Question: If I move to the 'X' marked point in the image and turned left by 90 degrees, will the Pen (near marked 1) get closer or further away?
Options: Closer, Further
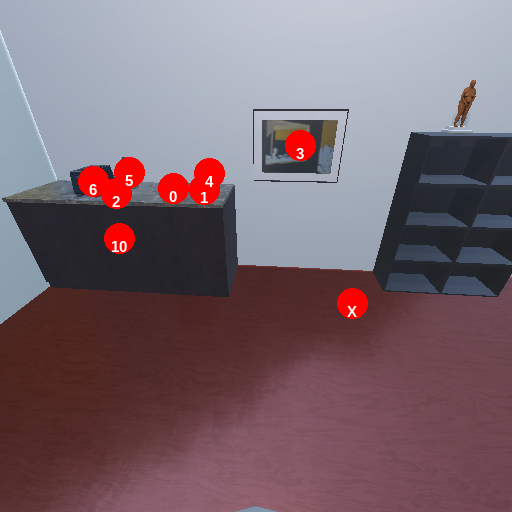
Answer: Closer